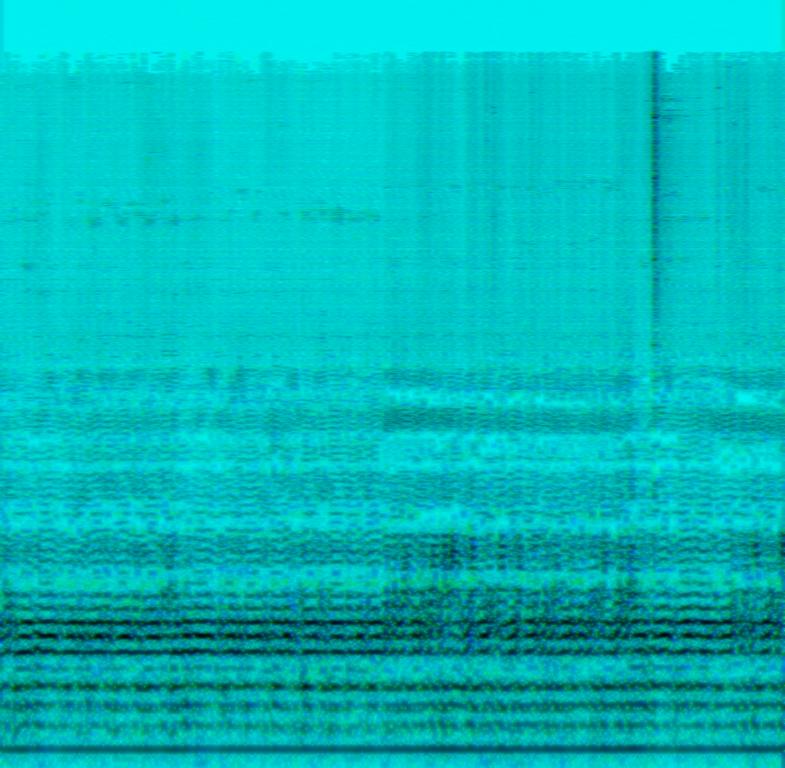
This audio contains someone playing a didgeridoo and a rattle sound. In the background you can hear birds chirping. This song may be played live by a busker.